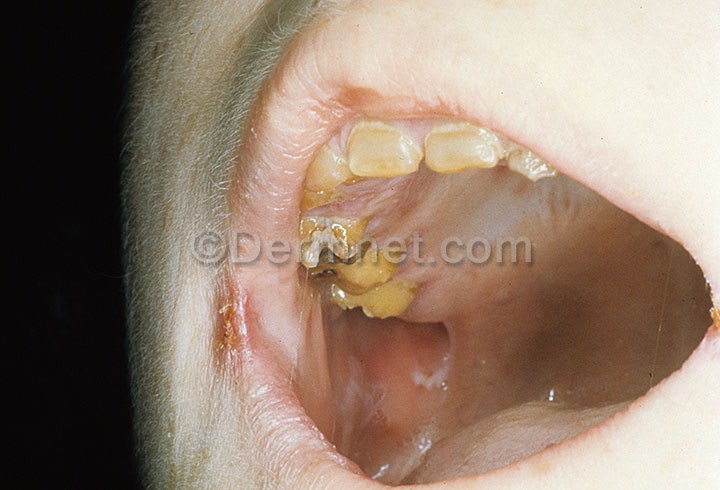
Disease: Bullous Disease Photos